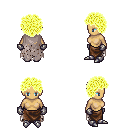
a pixel art fantasy rpg character, female body template, human, tanned skin, gray tattered cape, robe skirt, gold curly afro hairstyle, metal gloves, metal boots, four views (front, back, left, right), 2x2 character sprite sheet, small pixel art, hard edges, no anti-aliasing